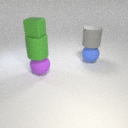
large purple rubber sphere below large green rubber cylinder